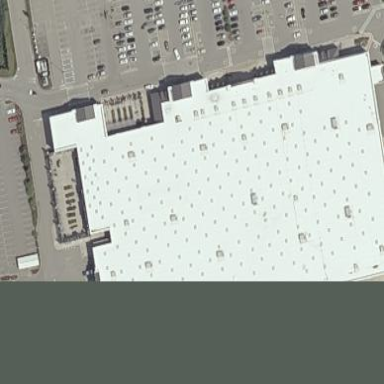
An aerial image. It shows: Retail building housing supermarket.